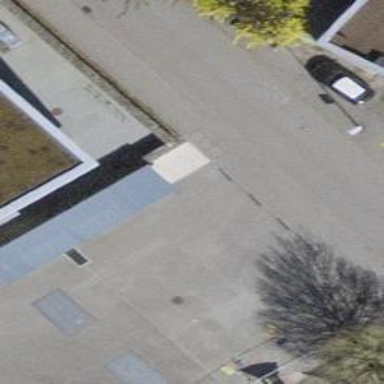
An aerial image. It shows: Bicycle parking facility.